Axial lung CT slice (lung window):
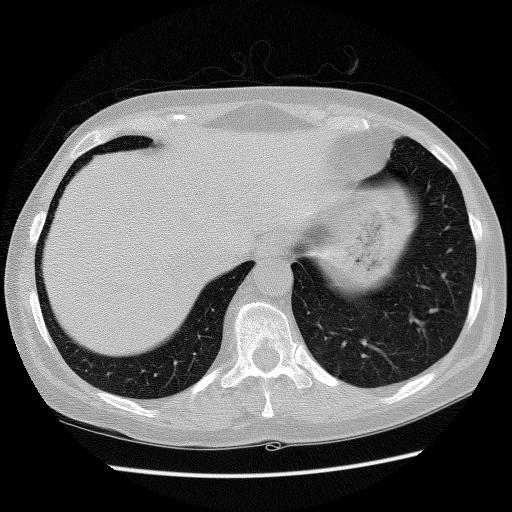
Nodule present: no